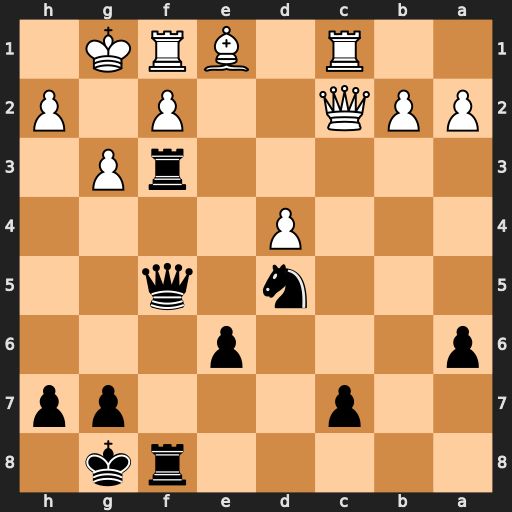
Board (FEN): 5rk1/2p3pp/p3p3/3n1q2/3P4/5rP1/PPQ2P1P/2R1BRK1
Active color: b
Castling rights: -
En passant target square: -
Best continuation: Qh3 Qe2 Ne3 Qxe3 Rxe3